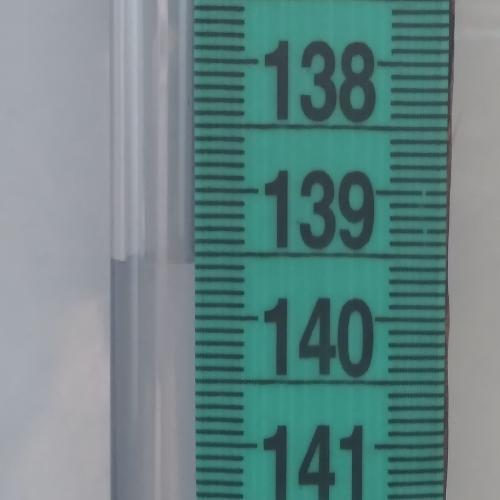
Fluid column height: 139.6 cm